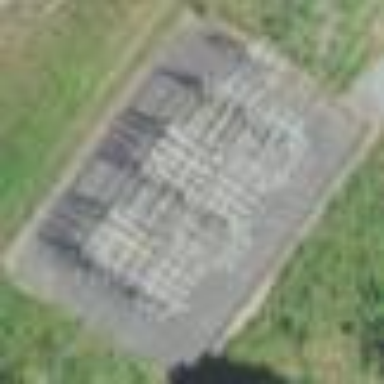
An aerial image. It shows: Substation for switching with surrounding fence.